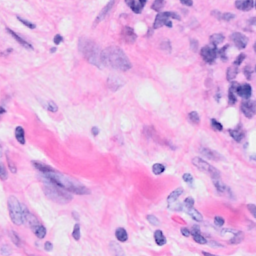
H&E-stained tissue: Breast